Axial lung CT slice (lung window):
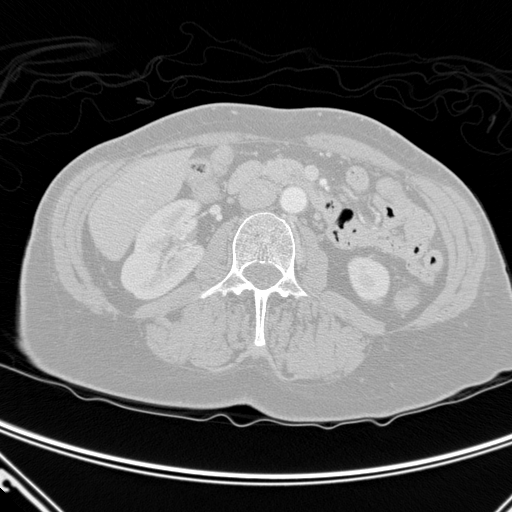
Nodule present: no